Field crop: maize
Growth stage: 2
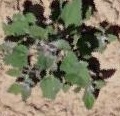
Species: chenopodium